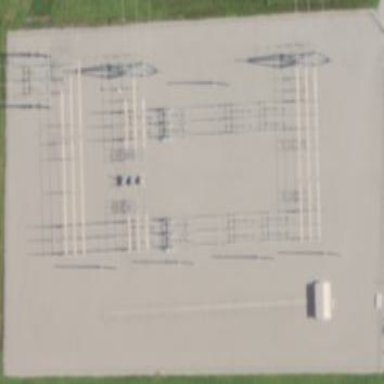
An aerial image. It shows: Fenced power substation at the transmission level.